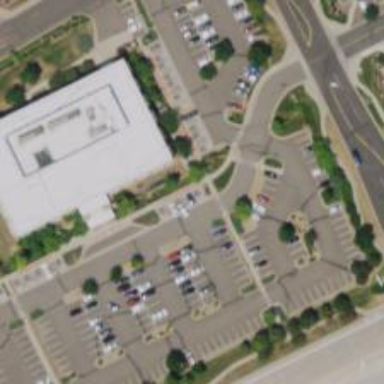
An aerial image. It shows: Parking space is available.